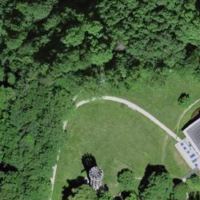
EUNIS habitat code: 55
Species observed at this site:
Papilio machaon
Leptoglossus occidentalis
Vanessa cardui
Macroglossum stellatarum
Phoenicurus ochruros
Galeopsis tetrahit
Fringilla coelebs
Aglais urticae
Campanula rotundifolia
Lamium galeobdolon